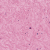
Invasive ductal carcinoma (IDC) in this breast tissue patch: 0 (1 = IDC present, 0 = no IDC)